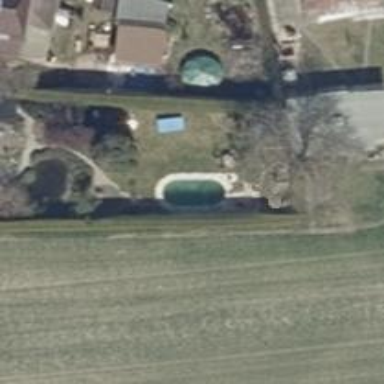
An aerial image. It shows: Swimming pool located in leisure land.